Как показано на рисунке, тонкий однородный стержень $AB$ массой $M$ и длиной $l$ может свободно вращаться в вертикальной плоскости $xOy$ (ось $x$ направлена вправо) вокруг горизонтальной оси, проходящей через начало координат $O$ (конец стержня $A$ совпадает с $O$ и потому не отмечен на рисунке). Точка $O$ расположена на достаточной высоте над землёй, стержень изначально находится в положении равновесия. В центр стержня попадает пуля массой $m$, движущаяся с горизонтальной скоростью $v_0$, и застревает в нём (при попадании пули горизонтальная составляющая силы, действующей на стержень со стороны оси, равна нулю). Когда стержень делает половину оборота и принимает вертикальное положение, контакт между ним и осью мгновенно пропадает. Ускорение свободного падения равно $g$.
Найдите приведённую длину стержня $L$ при вращении вокруг точки $O$.
Найдите силу $\vec N(\theta)$, действующую на стержень со стороны оси, в зависимости от угла поворота стержня $\theta$ ($0\leq\theta < \pi$) от момента попадания пули до потери контакта с осью.
Принимая момент потери контакта с осью за $t=0$, найдите положение конца стержня $\left(\begin{array}{c}x_B(t)\\y_B(t)\end{array}\right)$ в зависимости от времени от момента потери контакта до касания стержнем земли.
Найдите разность высот $h\equiv|y_O-y_B|$ между точками $O$ и $B$ в тот момент, когда стержень совершит ещё половину оборота после потери контакта с осью.
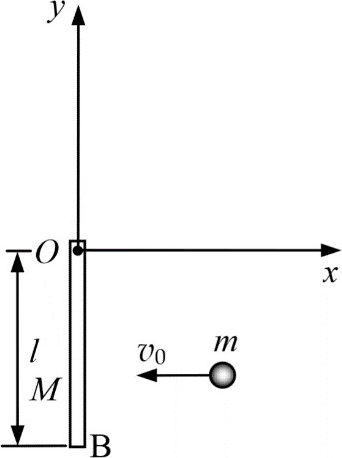
Найдите приведённую длину стержня $L$ при вращении вокруг точки $O$.
Ответ: \[L=\frac23l\]

Найдите силу $\vec N(\theta)$, действующую на стержень со стороны оси, в зависимости от угла поворота стержня $\theta$ ($0\leq\theta < \pi$) от момента попадания пули до потери контакта с осью.
Ответ: \[\vec N(\theta)=\left(\begin{array}{c}\frac{(4m+3M)g}{4}(3\sin\theta\cos\theta-2\sin\theta)+\frac{6m^2v_0^2}{(4m+3M)l}\sin\theta\\(M+m)g+\frac{6m^2v_0^2}{(4m+3M)l}\cos\theta+\frac{(4m+3M)g}{4}\left(3\cos^2\theta-2\cos\theta-1\right)\end{array}\right)\]

Принимая момент потери контакта с осью за $t=0$, найдите положение конца стержня $\left(\begin{array}{c}x_B(t)\\y_B(t)\end{array}\right)$ в зависимости от времени от момента потери контакта до касания стержнем земли.
Ответ: \[\left(\begin{array}{c}x_B(t)\\y_B(t)\end{array}\right)=\left(\begin{array}{c}L_c\omega't+(l-L_c)\sin\omega't\\L_c-\frac12gt^2+(l-L_c)\cos\omega't\end{array}\right),\\где~L_c=\frac{4m+3M}{6(M+m)}l,\ \omega'=\sqrt{\frac{36m^2v_0^2}{(4m+3M)^2l^2}-\frac{6g}l}\]

Найдите разность высот $h\equiv|y_O-y_B|$ между точками $O$ и $B$ в тот момент, когда стержень совершит ещё половину оборота после потери контакта с осью.
Ответ: \[h=\left|\frac{\pi^2g(4m+3M)^2l^2}{12\left[6m^2v_0^2-g(4m+3M)^2l\right]}-\frac{ml}{3(M+m)}\right|\]
Темы:
T, Китайские